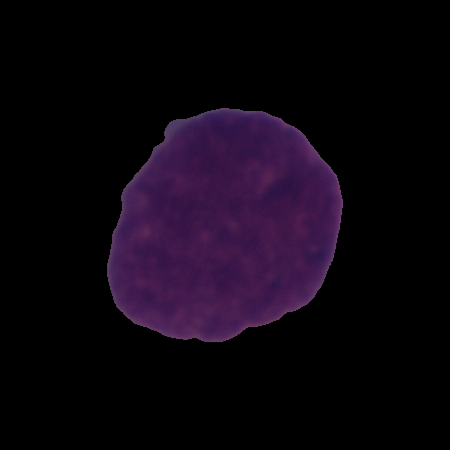
Label: cancer